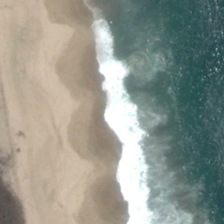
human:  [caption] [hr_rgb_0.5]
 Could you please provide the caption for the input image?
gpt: white waves are between blue ocean and yellow beach .

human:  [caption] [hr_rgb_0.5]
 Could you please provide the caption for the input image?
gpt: white waves are between blue ocean and yellow beach .

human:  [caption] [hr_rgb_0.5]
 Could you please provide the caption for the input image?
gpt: white waves are between blue ocean and yellow beach .

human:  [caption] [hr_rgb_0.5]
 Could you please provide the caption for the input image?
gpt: white waves are between blue ocean and yellow beach .

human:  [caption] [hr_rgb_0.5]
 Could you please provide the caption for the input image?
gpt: white waves are between blue ocean and yellow beach .